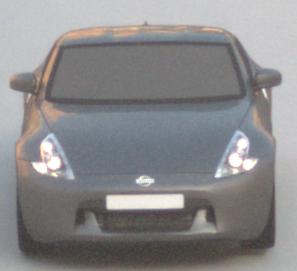
Make: Nissan
Model: 370Z Coupé
Detailed model: 370Z (Z34) Coupé
Model produced from: 2009/12
Model produced until: 2013/03
Doors: 3
Color: gray
Road condition: dry road
Daytime: sunrise or sunset
Contrast: low contrast